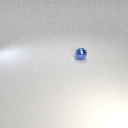
small blue metal sphere